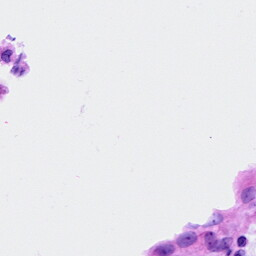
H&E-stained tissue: Ovarian